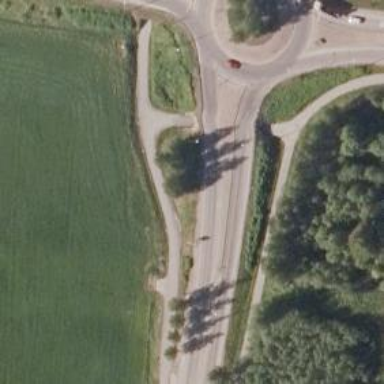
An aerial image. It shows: Secondary road with asphalt surface.